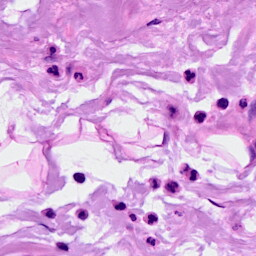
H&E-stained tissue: Breast